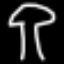
Label: mushroom